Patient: sex M, age 77
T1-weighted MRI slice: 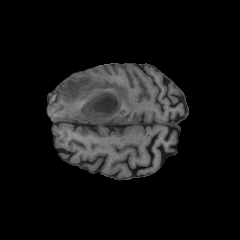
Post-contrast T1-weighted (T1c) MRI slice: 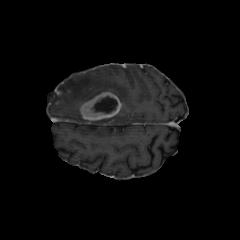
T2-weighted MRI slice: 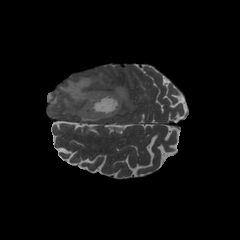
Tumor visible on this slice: yes
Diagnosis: Glioblastoma, IDH-wildtype
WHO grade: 4